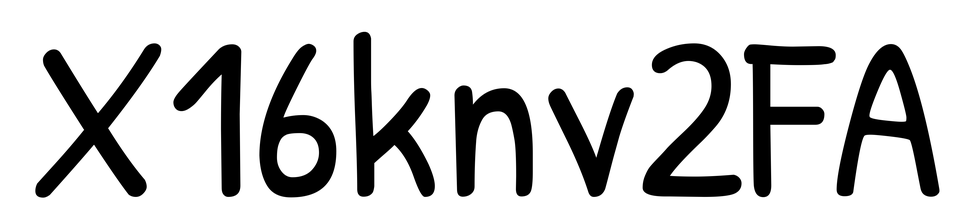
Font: PatrickHand-Regular